Question: I have a hexagon grid:

with template type coordinates T. How I can calculate distance between two hexagons?
For example:
dist((3,3), (5,5)) = 3
dist((1,2), (1,4)) = 2
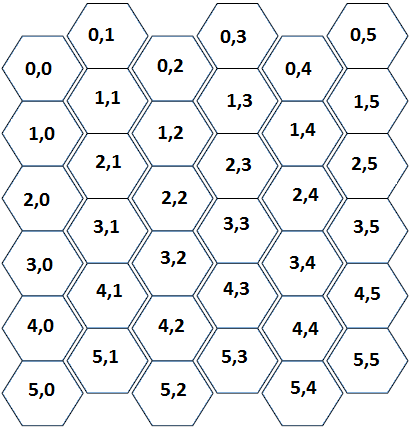
Answer: First apply the transform (y, x) |-> (u, v) = (x, y + floor(x / 2)).
Now the facial adjacency looks like
'''
0 1 2 3
0*-*-*-*
|\|\|\|
1*-*-*-*
|\|\|\|
2*-*-*-*
'''
Let the points be (u1, v1) and (u2, v2). Let du = u2 - u1 and dv = v2 - v1. The distance is
'''
if du and dv have the same sign: max(|du|, |dv|), by using the diagonals
if du and dv have different signs: |du| + |dv|, because the diagonals are unproductive
'''
In Python:
'''
def dist(p1, p2):
y1, x1 = p1
y2, x2 = p2
du = x2 - x1
dv = (y2 + x2 // 2) - (y1 + x1 // 2)
return max(abs(du), abs(dv)) if ((du >= 0 and dv >= 0) or (du < 0 and dv < 0)) else abs(du) + abs(dv)
'''